Here is the wavelet time-frequency representation (scalogram) of a rolling-element bearing's vibration measurement. Diagnose the bearing from this image, choosing from: normal, inner_race, outer_race, ball.
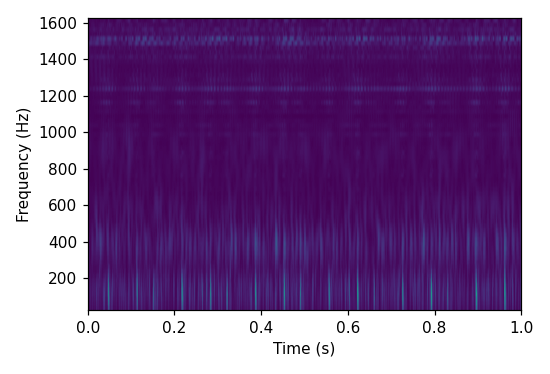
Answer: outer_race